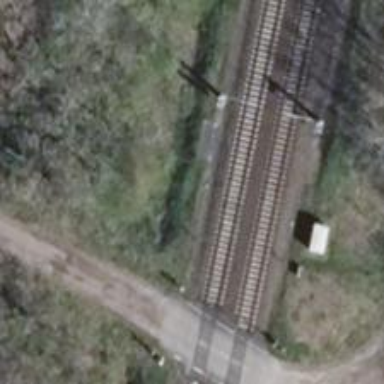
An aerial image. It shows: Railway signal.